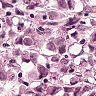
Metastatic tissue present: yes